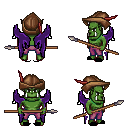
a pixel art fantasy rpg character, male body template, orc, green skin, purple wings, magenta pants, pink short mohawk hairstyle, leather cap, black slippers, spear, four views (front, back, left, right), 2x2 character sprite sheet, small pixel art, hard edges, no anti-aliasing